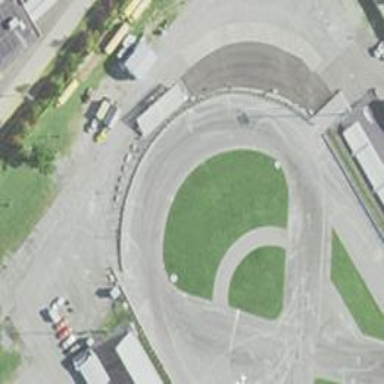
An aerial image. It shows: Motor sport raceway.